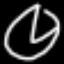
Label: clock